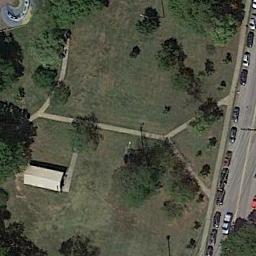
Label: meadow